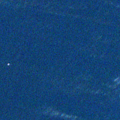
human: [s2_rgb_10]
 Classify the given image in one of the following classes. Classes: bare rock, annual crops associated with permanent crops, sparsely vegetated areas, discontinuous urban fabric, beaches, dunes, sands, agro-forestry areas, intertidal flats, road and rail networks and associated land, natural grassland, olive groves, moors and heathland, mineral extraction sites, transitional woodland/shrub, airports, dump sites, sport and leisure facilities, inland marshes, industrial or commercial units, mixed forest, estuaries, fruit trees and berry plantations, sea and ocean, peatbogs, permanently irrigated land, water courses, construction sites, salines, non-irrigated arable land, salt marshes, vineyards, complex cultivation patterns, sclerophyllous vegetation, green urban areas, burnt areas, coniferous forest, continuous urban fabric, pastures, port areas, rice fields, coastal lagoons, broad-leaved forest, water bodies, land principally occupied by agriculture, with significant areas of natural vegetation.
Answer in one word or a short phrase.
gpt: sea and ocean